Question: I make pie chart in SSRS Report
I have 2 Chart and 2 Dataset When I preview My report color not same

this data are same and Data label are same but difference DataSet I want to show in same color
Thank you.
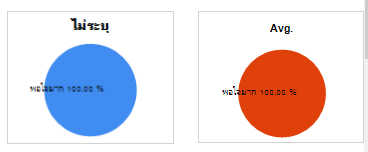
Answer: Follow the steps for both pie chart.